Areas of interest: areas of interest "Park Square"
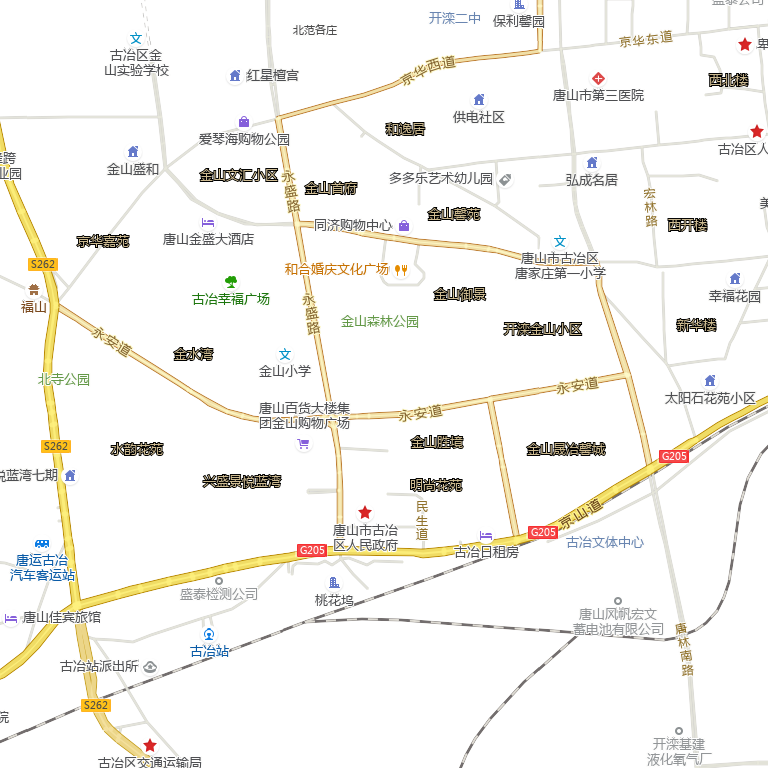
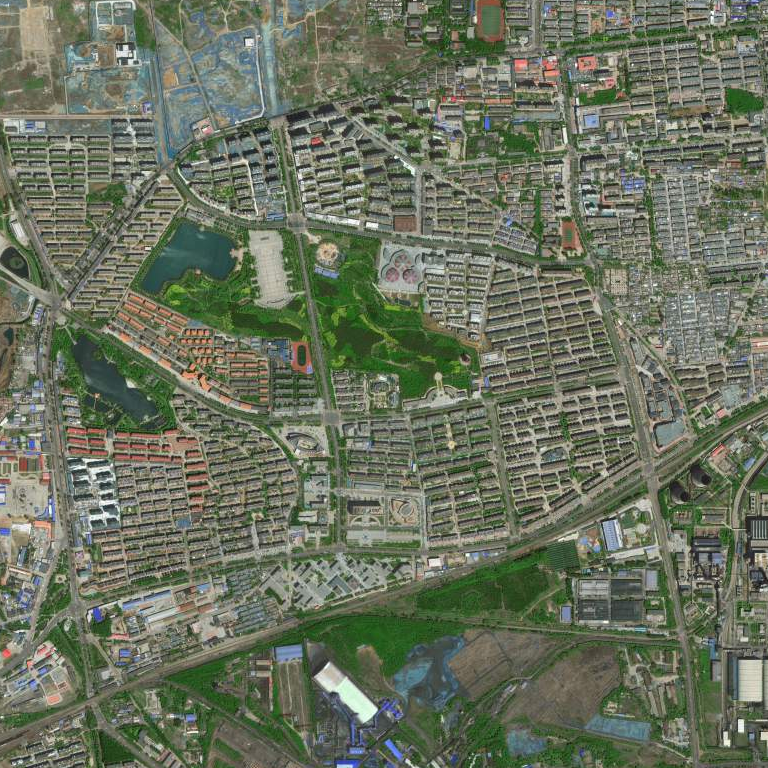